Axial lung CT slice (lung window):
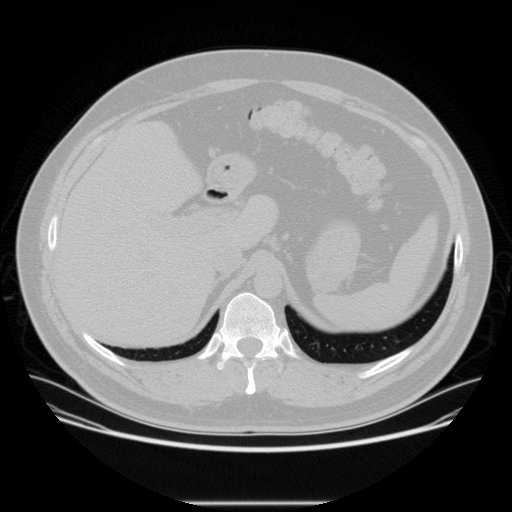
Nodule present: no